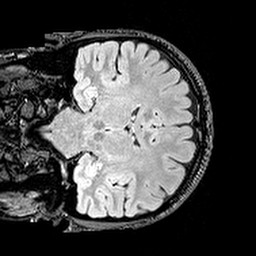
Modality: T2w
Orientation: coronal
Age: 25
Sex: female
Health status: healthy
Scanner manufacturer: siemens
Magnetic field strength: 3 T
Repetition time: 5 s
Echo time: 0.396 s